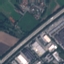
Land use / land cover class: Highway